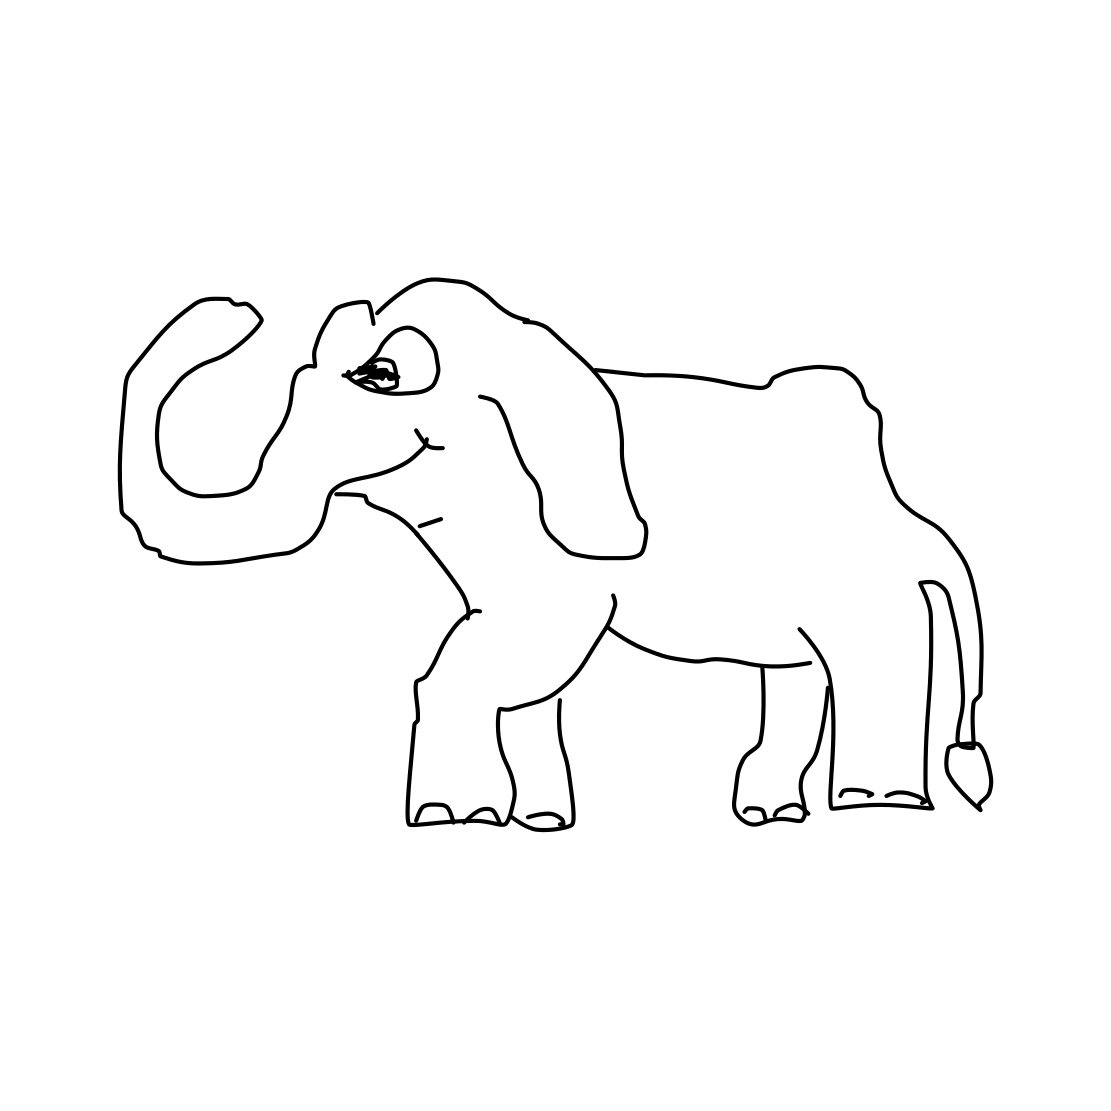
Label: elephant